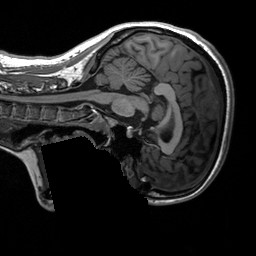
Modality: T1w
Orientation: sagittal
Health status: healthy
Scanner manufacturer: siemens
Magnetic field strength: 3 T
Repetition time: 2.3 s
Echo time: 0.00207 s